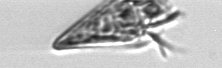
Label: Strombidium_tintinnodes